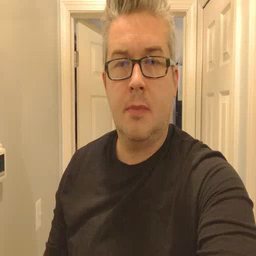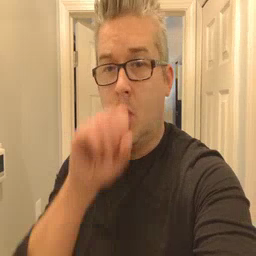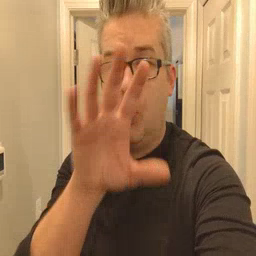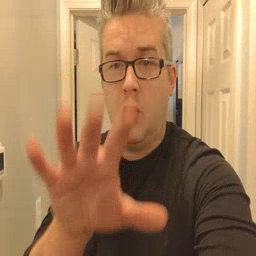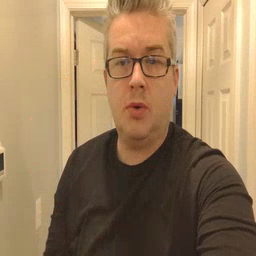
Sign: blow